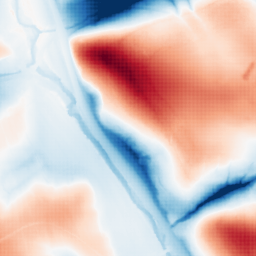
Category: classical
Decomposition family: gaussian_anisotropic
Decomposition parameters: sigma_x: 10
sigma_y: 50
Upsampling method: sinc_blackman
Upsampling parameters: scale: 4
kernel_size: 8
Upsampling scale: 4